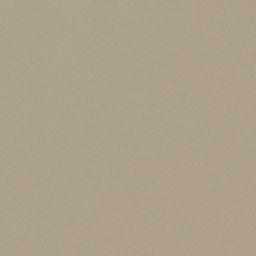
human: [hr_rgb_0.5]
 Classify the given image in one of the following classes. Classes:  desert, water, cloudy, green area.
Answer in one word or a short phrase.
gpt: desert